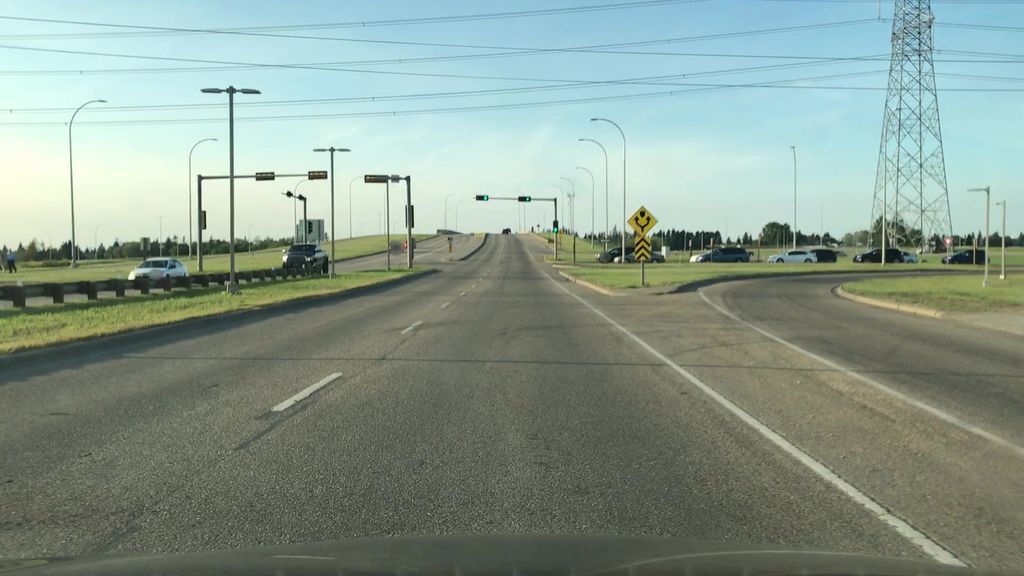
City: edmonton